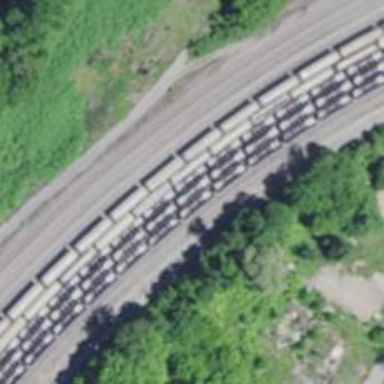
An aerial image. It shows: Railway yard.